Aerial crown-view tile of a tropical tree (Barro Colorado Island, Panama), acquired 20250616:
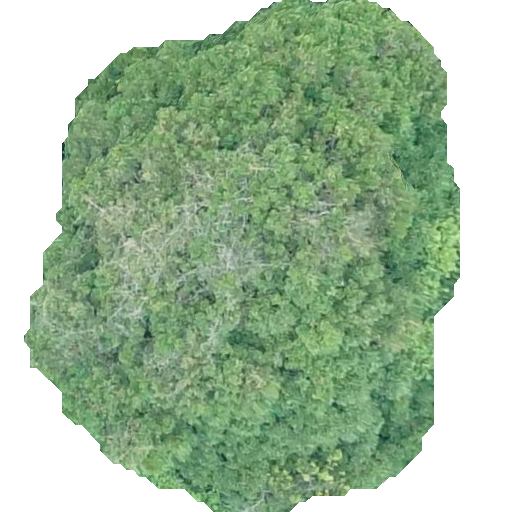
Species: Prioria copaifera
GBIF accepted scientific name: Prioria copaifera
Crown area: 254.011 m²